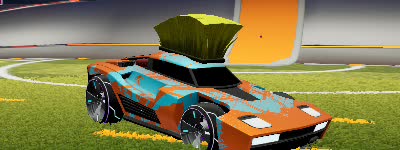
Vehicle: breakout